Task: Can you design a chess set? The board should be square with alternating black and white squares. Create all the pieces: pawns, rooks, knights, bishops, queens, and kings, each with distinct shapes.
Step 2588:
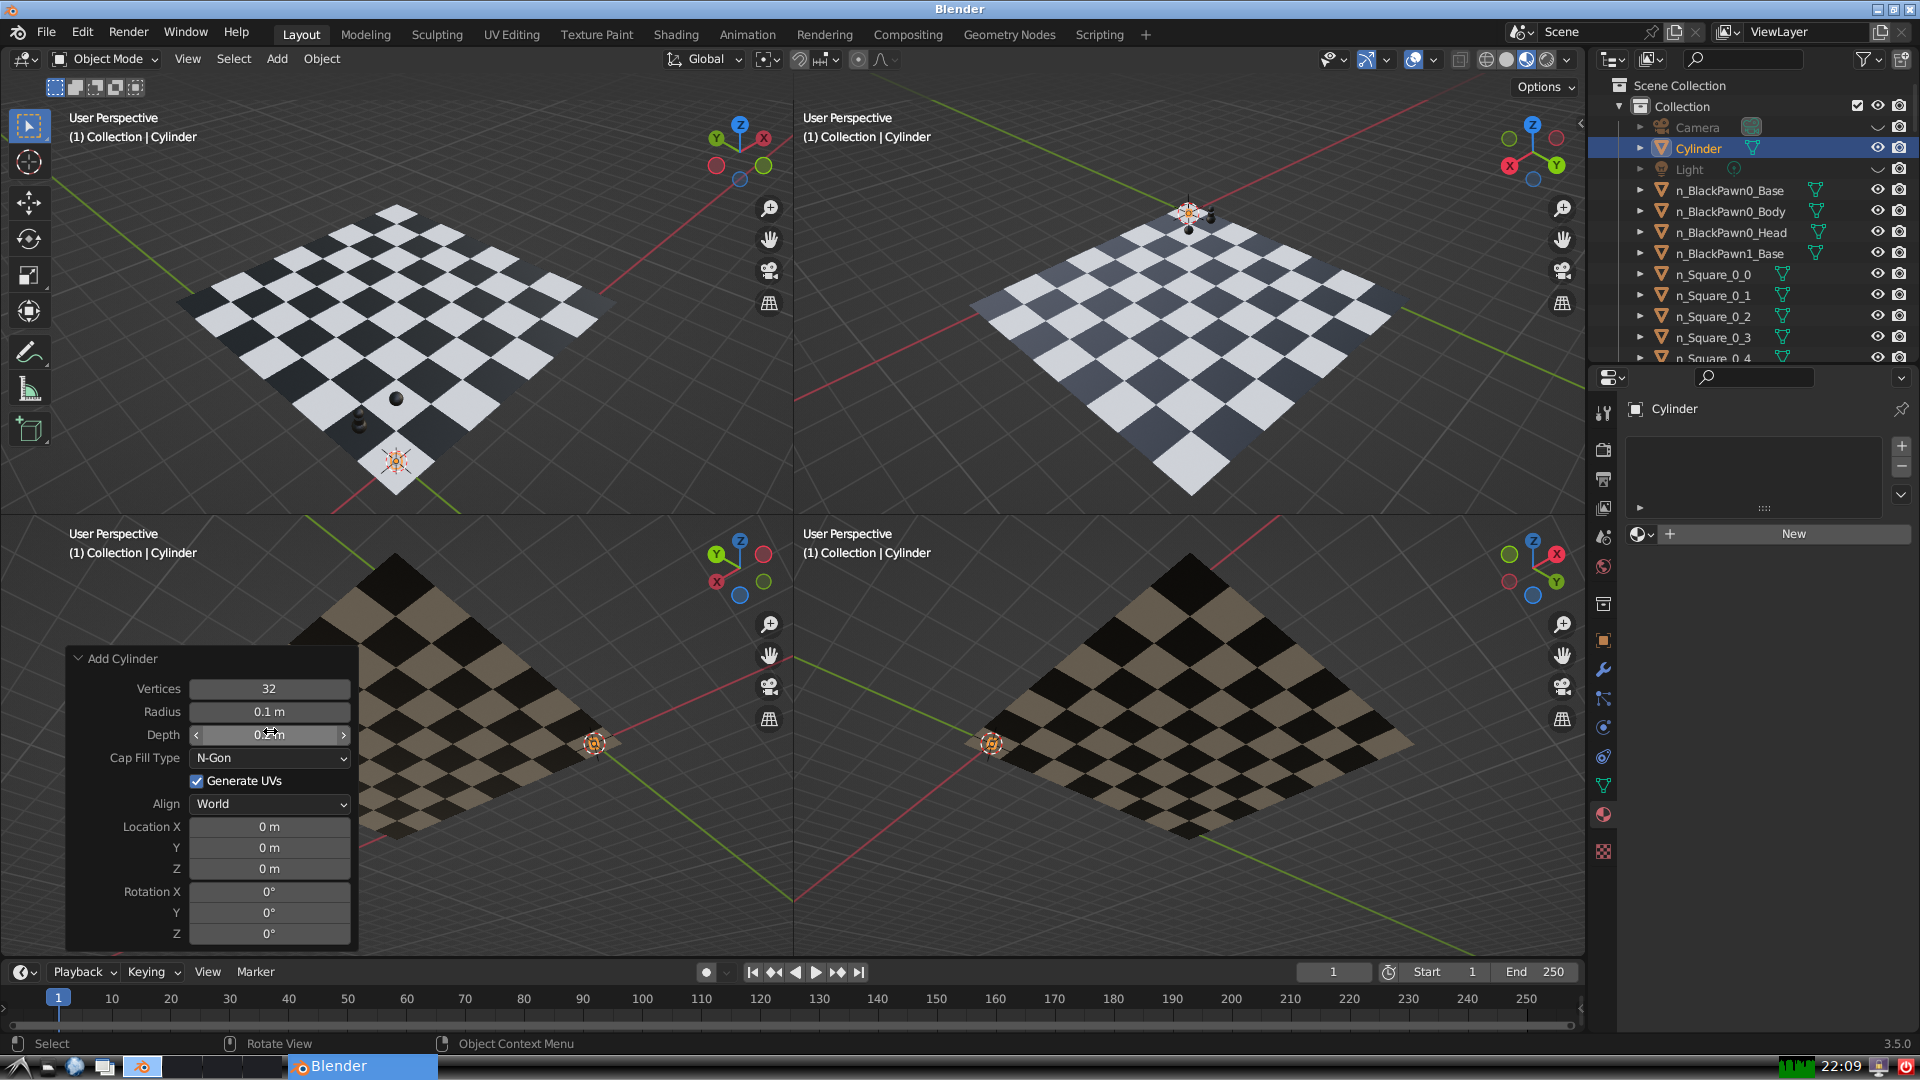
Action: {"mouse_move": [270, 824]}